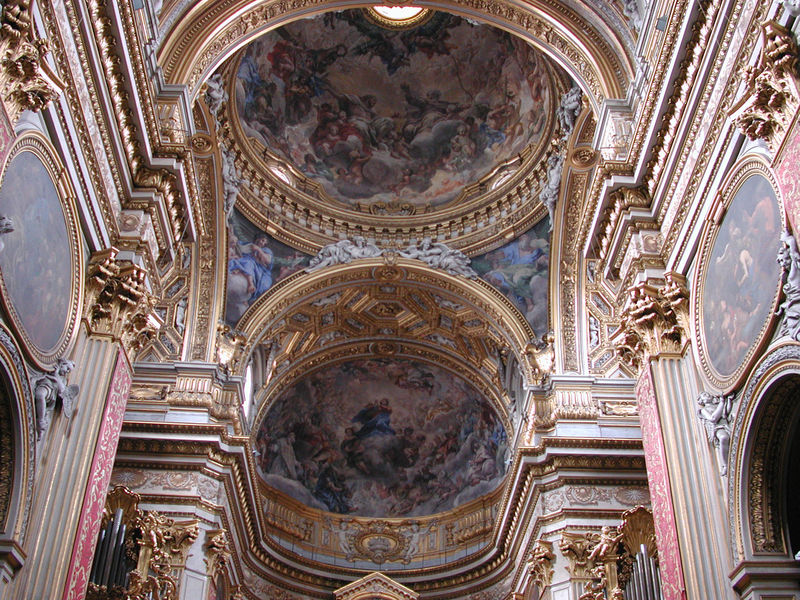
Titel: S. Maria in Vallicella und das Oratorium der Nerianer in Rom
Künstler: Martino d. Ä. Longhi
Standort: Rom, S. Maria in Vallicella (EU - I - Latium)
Schlagwörter: blau, gemälde, gott, himmel, wolken, laterne, pfeiler, schmuck, säule, architektur, bibel, kirche, gold, decke, rosa, engel, bogen, kuppel, dekor, verzierung, stuck, bögen, gewölbe, vergoldet, dom, orgel, fresken, kassetten, deckengemälde, fresko, maria, streben, christentum, himmelfahrt, barok, gotteshaus, prachtvoll, prächtig, frseken, jasus, säulr, jaesus, geisltich, balurosa